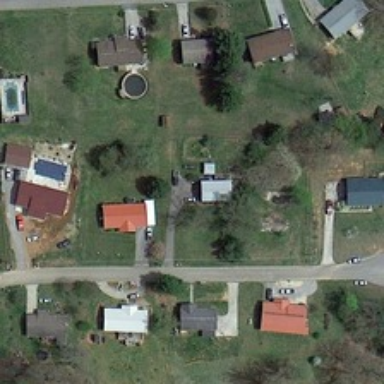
Some buildings and green trees are in a medium residential area .